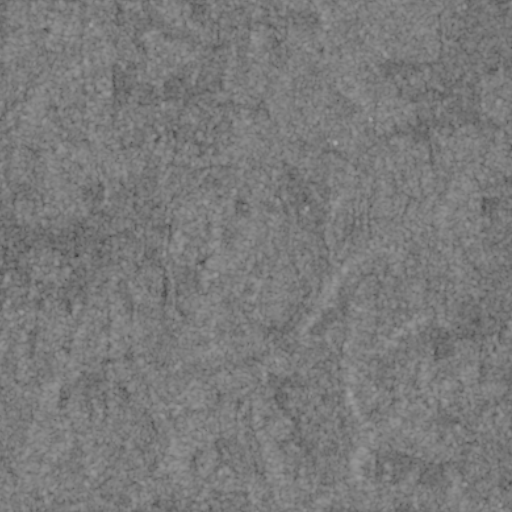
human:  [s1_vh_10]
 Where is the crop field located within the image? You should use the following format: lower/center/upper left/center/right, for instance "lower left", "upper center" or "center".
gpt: The crop field is located in the upper left of the image.
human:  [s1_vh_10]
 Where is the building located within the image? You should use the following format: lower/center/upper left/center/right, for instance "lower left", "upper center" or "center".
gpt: The building is located in the upper right of the image.
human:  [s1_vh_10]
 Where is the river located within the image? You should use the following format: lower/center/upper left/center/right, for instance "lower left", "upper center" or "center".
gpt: The river is located in the lower of the image.
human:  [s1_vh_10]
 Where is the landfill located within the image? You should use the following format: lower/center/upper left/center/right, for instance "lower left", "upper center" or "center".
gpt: There is no landfill in the image.

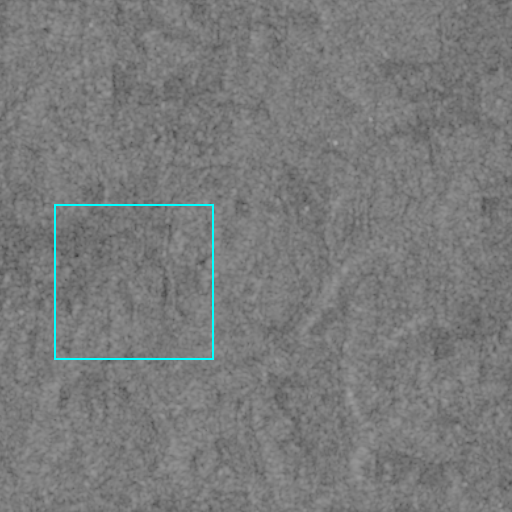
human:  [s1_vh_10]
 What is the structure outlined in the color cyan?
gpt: There is no cyan outline.
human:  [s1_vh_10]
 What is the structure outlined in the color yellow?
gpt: There is no structure outlined in yellow.